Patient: sex F, age 65
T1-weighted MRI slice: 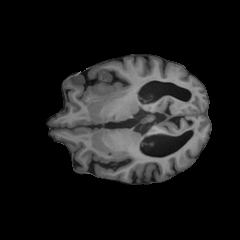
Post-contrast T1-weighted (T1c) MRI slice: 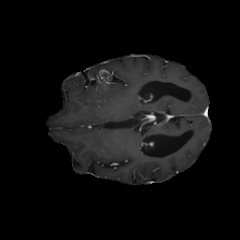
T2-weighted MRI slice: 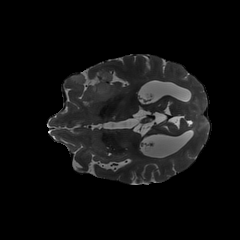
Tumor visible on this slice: yes
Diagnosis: Glioblastoma, IDH-wildtype
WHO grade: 4